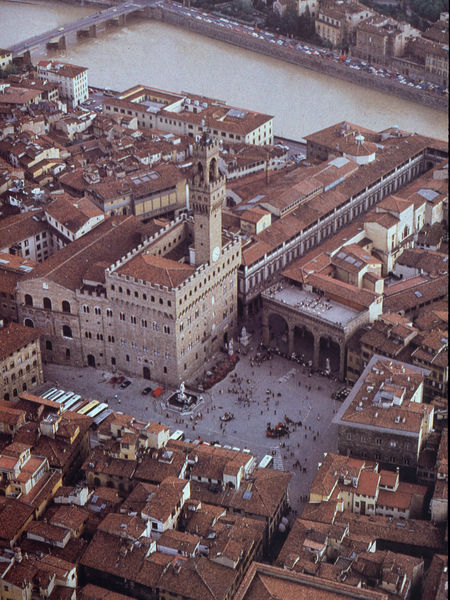
Titel: Palazzo Vecchio (Luftaufnahme)
Künstler: Arnolfo di Cambio
Standort: Firenze
Institution: Palazzo Vecchio
Schlagwörter: dunkel, wasser, fluss, menschen, stadt, ufer, braun, fenster, grau, hell, weiss, dach, gebäude, rot, architektur, häuser, brücke, kirche, gotik, renaissance, brunnen, turm, ansicht, bogen, italien, pflaster, dächer, platz, vogelperspektive, hoch, zinnen, foto, oben, loggia, palazzi, palazzo, draufsicht, dachfenster, denkmal, gassen, rathaus, photo, mittelalter, siena, stadtlandschaft, florenz, perseus, marktplatz, museum, david, autos, bauten, turmuhr, säulenhalle, historisch, arno, bargello, firenze, medici, michelangelo, palazzo vecchio, ponte, uffizien, findelhaus, vasari, piazza, luftbild, vogelüerspektive, neuzeit, rathausturm, flugaufnahme, farnese, renaisance, luftfoto, piazza del popolo, neptum, reisebus, loggia dei lanzi, palazzo ducale, palazzo dukale, palazzo publico, palazzo publiko, palazzo veccio, plazzo, häuser#, ufizien, palazz, signoria, uffiziengang, veccio, signori, reisebusse, florend, signorina